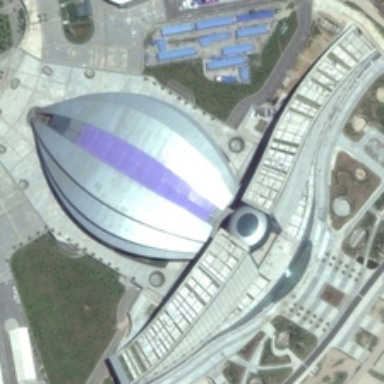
A corner of the center of a city .